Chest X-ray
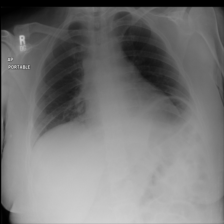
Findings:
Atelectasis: negative
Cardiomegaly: negative
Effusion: negative
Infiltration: negative
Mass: negative
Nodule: negative
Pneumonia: negative
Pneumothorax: negative
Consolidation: negative
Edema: negative
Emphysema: negative
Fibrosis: negative
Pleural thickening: negative
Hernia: negative